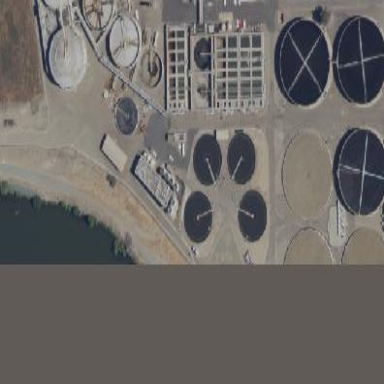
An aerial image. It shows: Wastewater plant.